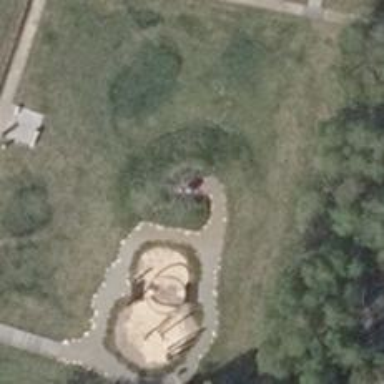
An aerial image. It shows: Playground with spiderweb-themed climbing frame.